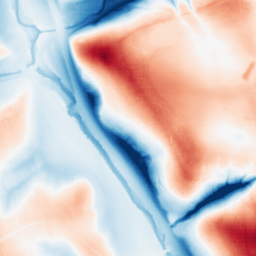
Category: trend_removal
Decomposition family: local_polynomial
Decomposition parameters: window_size: 101
degree: 2
Upsampling method: sinc_hamming
Upsampling parameters: scale: 8
kernel_size: 16
Upsampling scale: 8